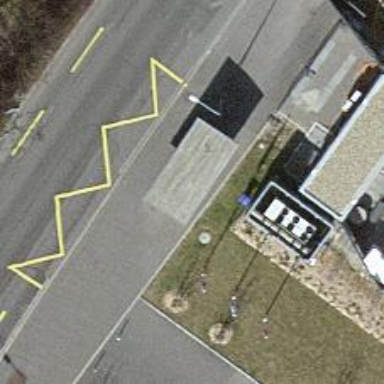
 serving as platform for public transportation."